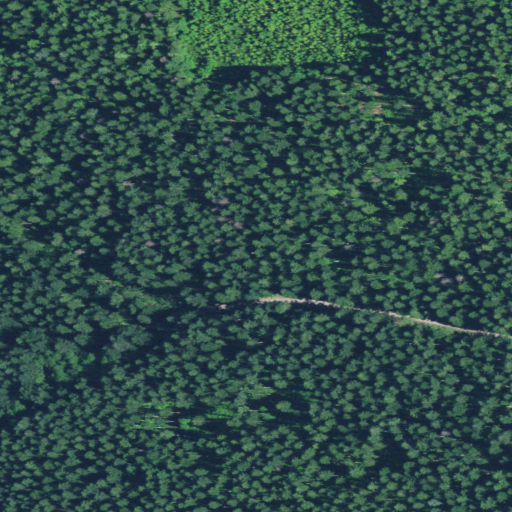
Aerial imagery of plain(s) in Oregon named La Dee Flat containing only evergreen forest